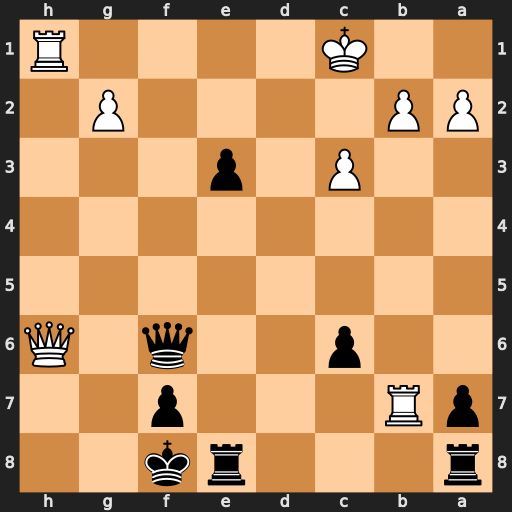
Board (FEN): r3rk2/pR3p2/2p2q1Q/8/8/2P1p3/PP4P1/2K4R
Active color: b
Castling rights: -
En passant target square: -
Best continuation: Qxh6 Rxh6 e2